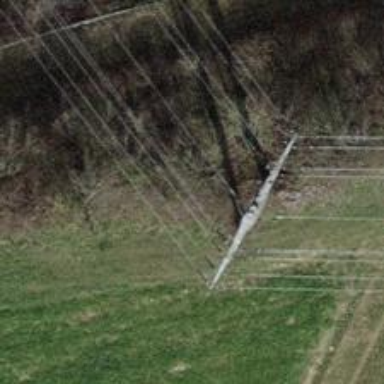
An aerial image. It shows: Concrete power pole.